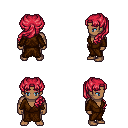
a pixel art fantasy rpg character, male body template, human, dark skin, brown robe, magenta pants, ruby red princess hairstyle, four views (front, back, left, right), 2x2 character sprite sheet, small pixel art, hard edges, no anti-aliasing